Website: home-depot
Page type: delivery-shipping
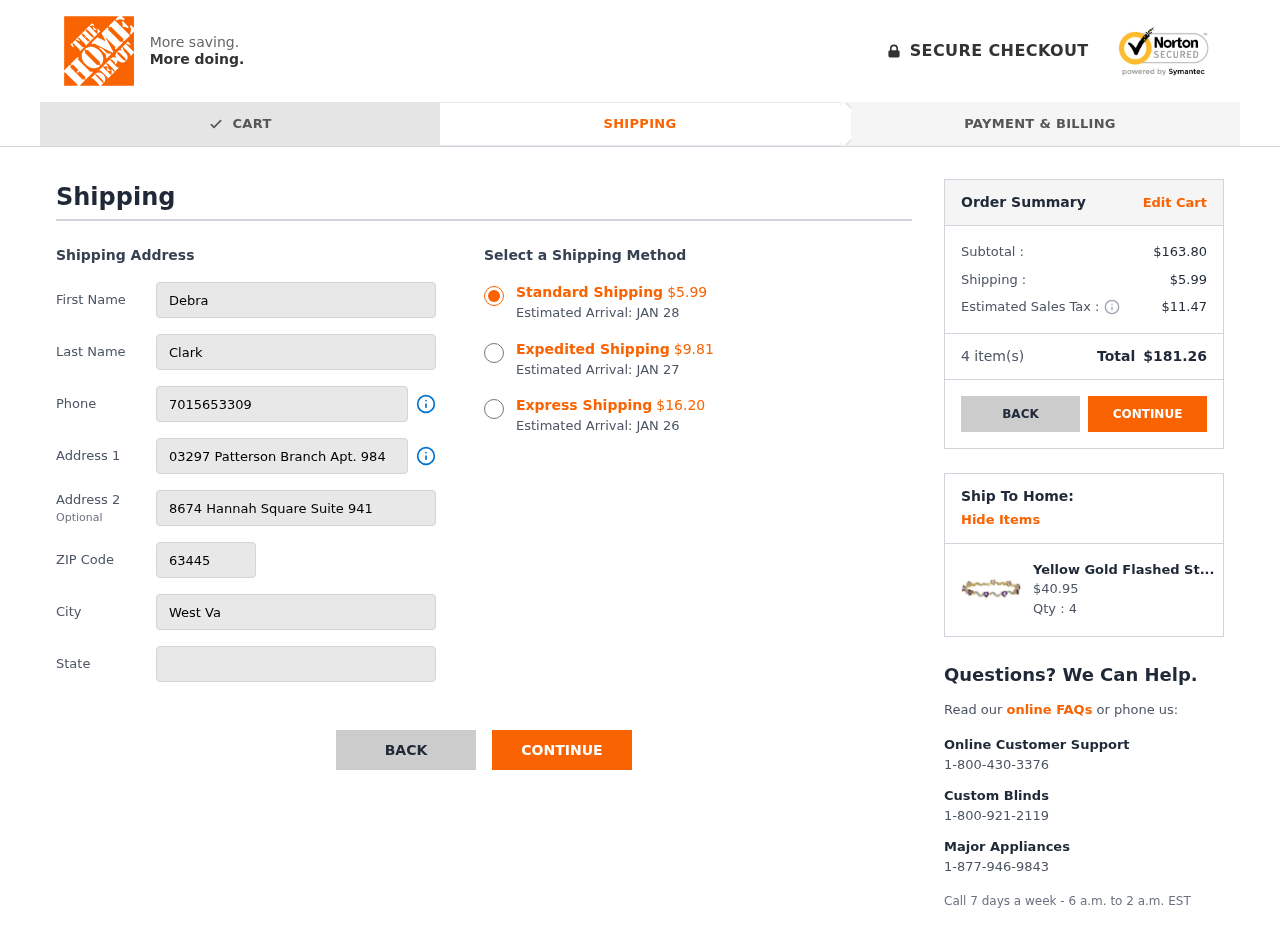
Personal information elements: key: PII_CITY
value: West Valerieton
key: PII_FIRSTNAME
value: Debra
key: PII_LASTNAME
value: Clark
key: PII_PHONE
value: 7015653309
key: PII_POSTCODE
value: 63445
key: PII_STATE
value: South Dakota
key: PII_STREET
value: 03297 Patterson Branch Apt. 984
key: PII_STREET2
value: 8674 Hannah Square Suite 941
Product elements: key: PRODUCT1_NAME
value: Yellow Gold Flashed Sterling Silver Amethyst and Diamond Accent Heart Wave Bracelet, 7.25"
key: PRODUCT1_PRICE
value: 40.95
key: PRODUCT1_QUANTITY
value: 4
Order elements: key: ORDER_SHIPPING_COST_STANDARD
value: $5.99
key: ORDER_DELIVERY_DATE
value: JAN 28
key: ORDER_SHIPPING_COST_EXPEDITED
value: $9.81
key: ORDER_DELIVERY_DATE_EXPEDITED
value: JAN 27
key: ORDER_SHIPPING_COST_EXPRESS
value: $16.20
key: ORDER_DELIVERY_DATE_EXPRESS
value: JAN 26
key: ORDER_SUBTOTAL
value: $163.80
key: ORDER_SHIPPING_COST
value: $5.99
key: ORDER_TAX
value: $11.47
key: ORDER_NUM_ITEMS
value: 4
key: ORDER_TOTAL
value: $181.26